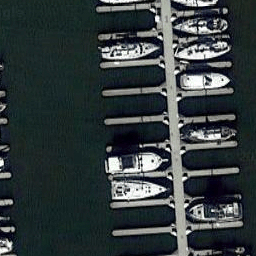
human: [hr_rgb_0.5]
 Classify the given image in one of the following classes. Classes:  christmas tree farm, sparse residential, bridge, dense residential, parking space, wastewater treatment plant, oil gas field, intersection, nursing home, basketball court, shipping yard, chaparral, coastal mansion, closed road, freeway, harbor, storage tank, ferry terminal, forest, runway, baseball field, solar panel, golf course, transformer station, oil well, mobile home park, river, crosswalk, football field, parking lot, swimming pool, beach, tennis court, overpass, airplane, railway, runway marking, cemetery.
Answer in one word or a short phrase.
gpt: harbor